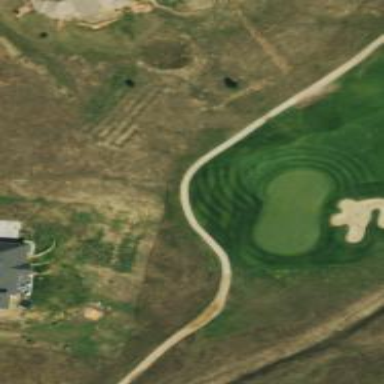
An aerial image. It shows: Golf cartpath that is also road path.